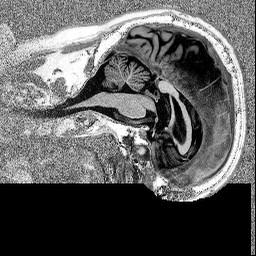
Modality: MP2RAGE
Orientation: sagittal
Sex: male